Question: I've created a .xib with a landscape orientation UIView.
The problem I'm trying to solve is that I want a UILabel running vertically along the side with text reading from bottom of the view to the top, but I can't figure out how to do that. Is that possible?
Image to show what I mean

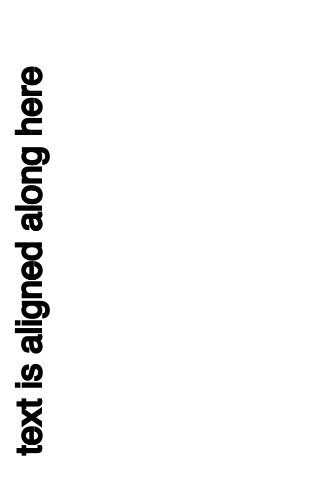
Answer: You need to rotate and then translate it to put it where you want it. Rotation happens around the center of the label which is why you then need to translate it.
If you laid out the text label with the upper left corner where you wanted it to end up (i.e. the displayed label looks like it rotates around the upper left corner point of the label), you'd use code something like:
'''
- (void)viewDidLayoutSubviews {
CGAffineTransform transform = CGAffineTransformMakeRotation(3 * M_PI_2);
CGAffineTransform transform2 = CGAffineTransformConcat(transform, CGAffineTransformMakeTranslation(floor(-self.label.bounds.size.width / 2), floor(-self.label.bounds.size.width / 2)));
self.label.transform = transform2;
}
'''
You might need to adjust the translation values slightly to get what you want, but you definitely want them to be integers (which I've done with floor) so the label is crisp.